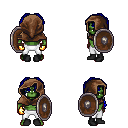
a pixel art fantasy rpg character, male body template, orc, green skin, leather shoulder armor, white pants, blue princess hairstyle, cloth hood, gold gloves, black shoes, shield, four views (front, back, left, right), 2x2 character sprite sheet, small pixel art, hard edges, no anti-aliasing